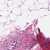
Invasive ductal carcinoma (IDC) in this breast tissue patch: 0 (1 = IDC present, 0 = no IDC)